Question: I'm trying to implement below designs using grid layout:

This is what i tried but not what i wanted.
<URL>
'''
<div>
<div class="col-md-9 col-md-push-3 row-one">1</div>
<div class="col-md-3 col-md-pull-9 row-two">2</div>
<div class="col-md-9 col-md-push-3 row-three">3</div>
</div>
'''
I don't want to use absolute to make it work, as the footer comes under the absolute div.
Please let me know if its possible.
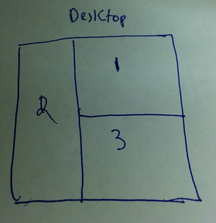
Answer: '''
<div>
<div class="col-xs-12 col-sm-9 pull-right">1</div>
<div class="col-xs-12 col-sm-3 pull-left">2</div>
<div class="col-xs-12 col-sm-9 pull-right">3</div>
</div>
'''
<URL>